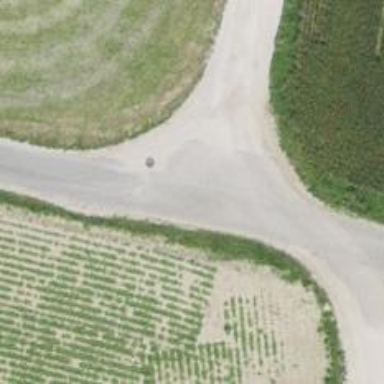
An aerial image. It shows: Service road with compacted surface.